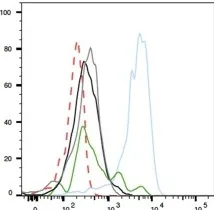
(D) Histograms showing perforin expression in CD56+CD16+ lymphocytes from patient 1 (gray), patient 2 (black), an individual with heterozygous A91V PRF1 mutation (green), a healthy control (blue) and isotype control (red dotted line) as assessed by intracellular flow cytometry.
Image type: chart (chart)